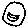
Label: smiley face